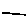
Label: line